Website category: university
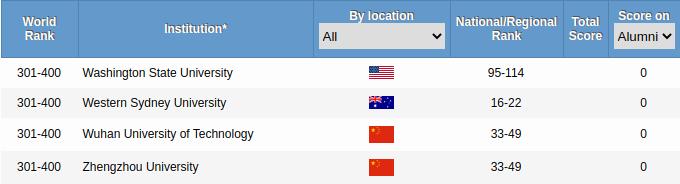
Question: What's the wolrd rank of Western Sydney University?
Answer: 301-400

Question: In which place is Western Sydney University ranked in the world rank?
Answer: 301-400

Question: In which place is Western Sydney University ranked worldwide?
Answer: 301-400

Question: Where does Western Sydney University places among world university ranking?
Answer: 301-400

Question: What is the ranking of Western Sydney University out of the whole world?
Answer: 301-400

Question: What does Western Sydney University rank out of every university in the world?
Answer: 301-400

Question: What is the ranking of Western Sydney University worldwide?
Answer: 301-400

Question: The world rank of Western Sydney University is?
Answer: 301-400

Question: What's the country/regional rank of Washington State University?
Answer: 95-114

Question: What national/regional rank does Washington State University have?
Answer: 95-114

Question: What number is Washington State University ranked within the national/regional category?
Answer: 95-114

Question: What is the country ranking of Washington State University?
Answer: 95-114

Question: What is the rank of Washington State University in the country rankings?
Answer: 95-114

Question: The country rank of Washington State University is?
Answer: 95-114

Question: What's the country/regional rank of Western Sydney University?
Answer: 16-22

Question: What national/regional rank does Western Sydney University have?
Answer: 16-22

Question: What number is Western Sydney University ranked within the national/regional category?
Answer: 16-22

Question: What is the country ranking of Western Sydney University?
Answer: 16-22

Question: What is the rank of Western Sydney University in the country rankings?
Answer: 16-22

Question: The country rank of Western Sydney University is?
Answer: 16-22

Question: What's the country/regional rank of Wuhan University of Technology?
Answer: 33-49

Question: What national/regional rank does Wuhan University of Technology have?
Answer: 33-49

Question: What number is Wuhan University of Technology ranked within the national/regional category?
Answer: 33-49

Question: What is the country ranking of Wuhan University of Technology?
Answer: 33-49

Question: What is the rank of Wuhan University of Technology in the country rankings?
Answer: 33-49

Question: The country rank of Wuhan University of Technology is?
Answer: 33-49

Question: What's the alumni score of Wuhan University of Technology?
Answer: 0

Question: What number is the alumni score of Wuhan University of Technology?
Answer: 0

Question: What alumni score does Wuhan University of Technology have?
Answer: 0

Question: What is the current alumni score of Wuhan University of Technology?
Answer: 0

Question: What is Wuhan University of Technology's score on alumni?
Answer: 0

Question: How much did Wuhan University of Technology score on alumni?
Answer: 0

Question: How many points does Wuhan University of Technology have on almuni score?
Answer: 0

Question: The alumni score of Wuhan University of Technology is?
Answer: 0